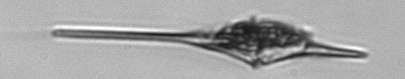
Label: Tripos_lineatus